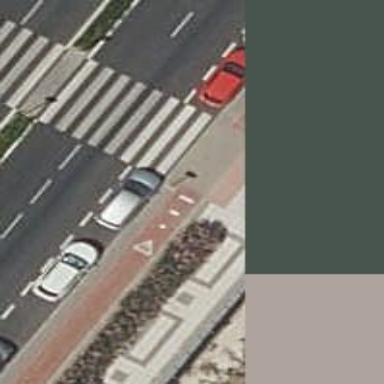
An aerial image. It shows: Uncontrolled zebra crossing on footway.